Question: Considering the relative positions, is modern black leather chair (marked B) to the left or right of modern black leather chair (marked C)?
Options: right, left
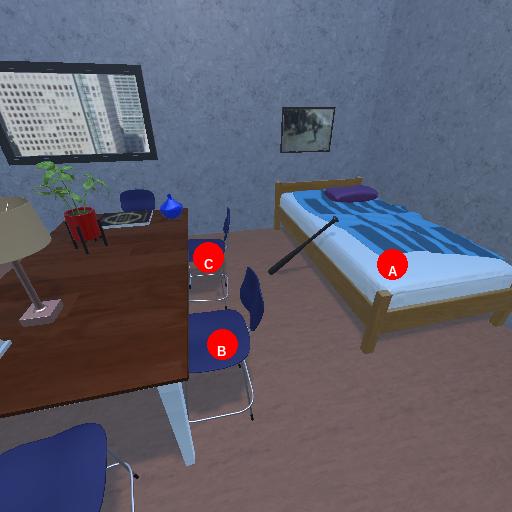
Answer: right